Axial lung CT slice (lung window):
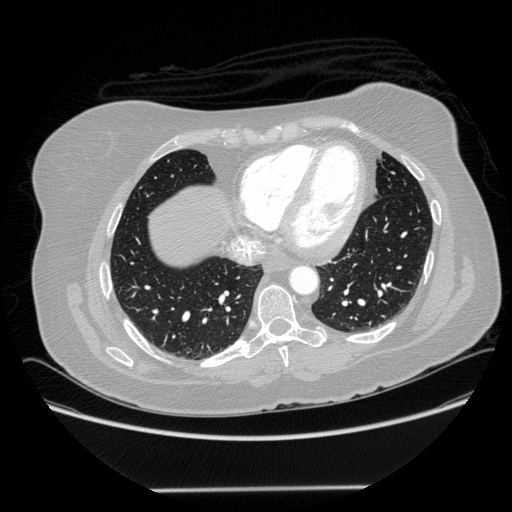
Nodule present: no